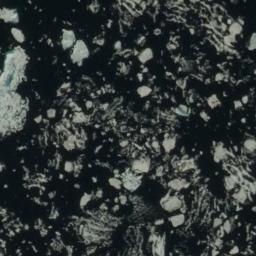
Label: sea_ice